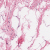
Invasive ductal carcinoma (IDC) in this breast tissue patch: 0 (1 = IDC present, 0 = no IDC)